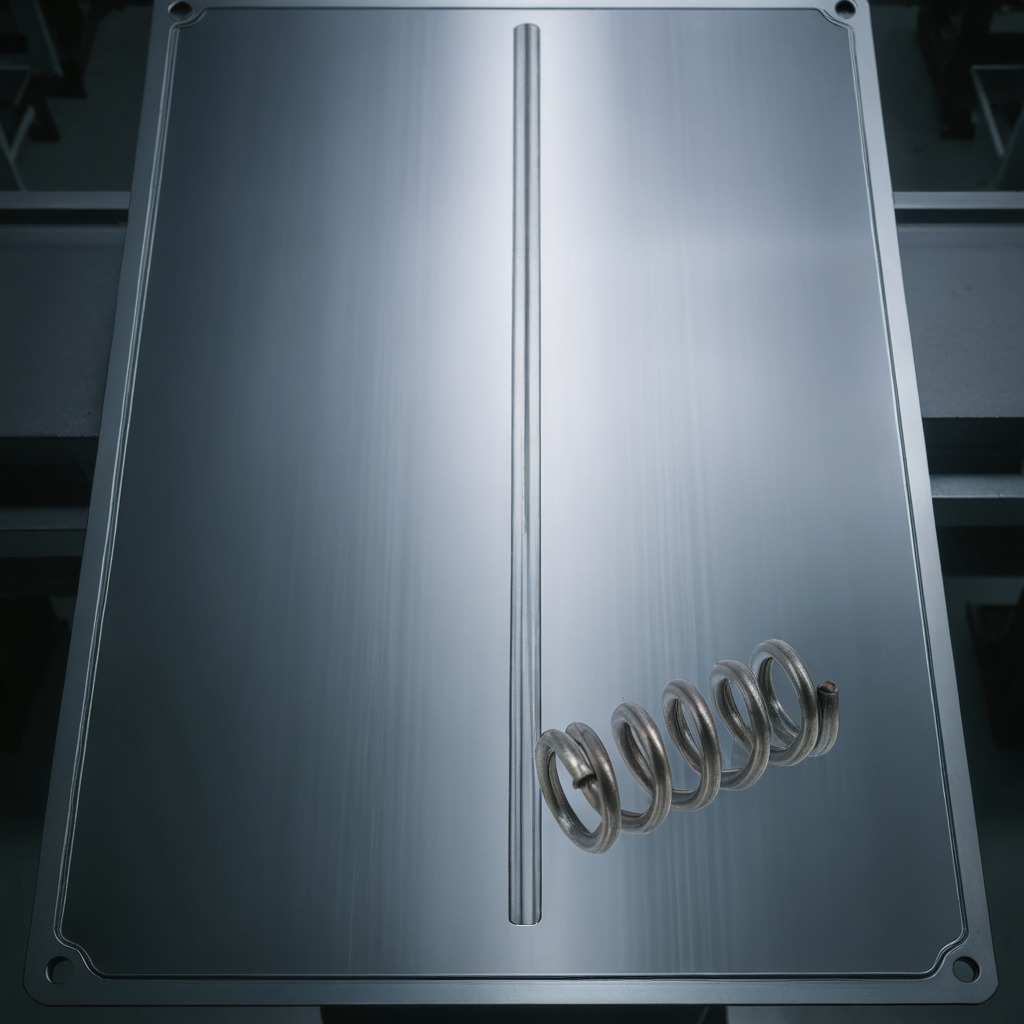
A coiled metal spring is lying on the metal table.